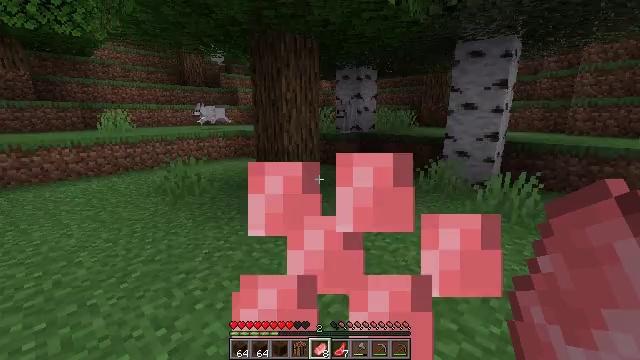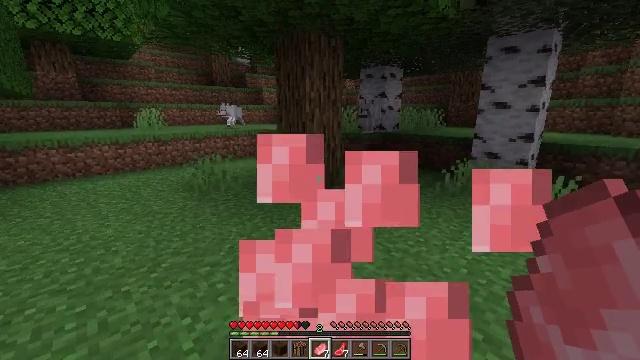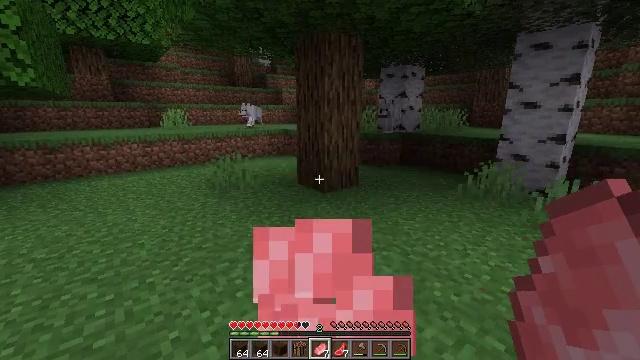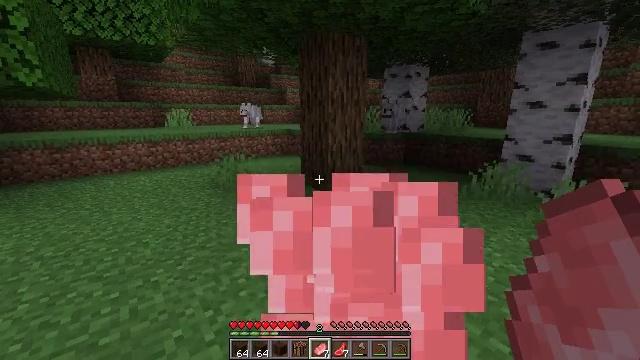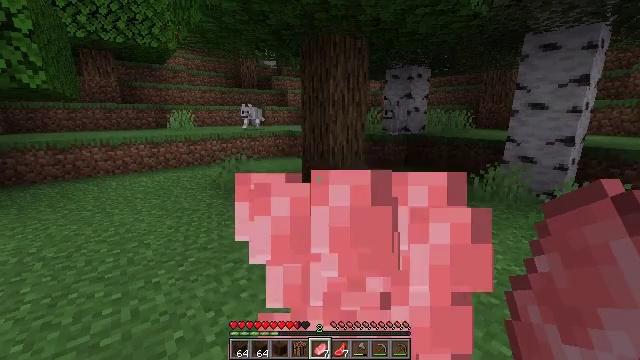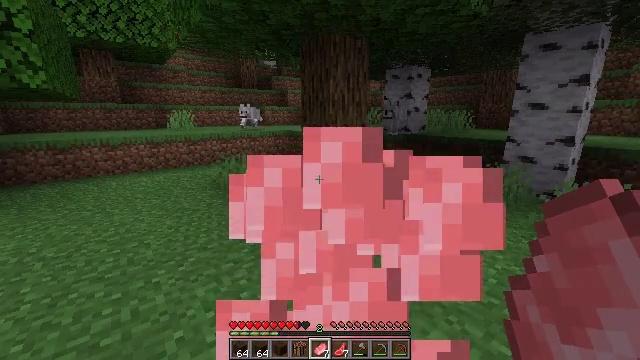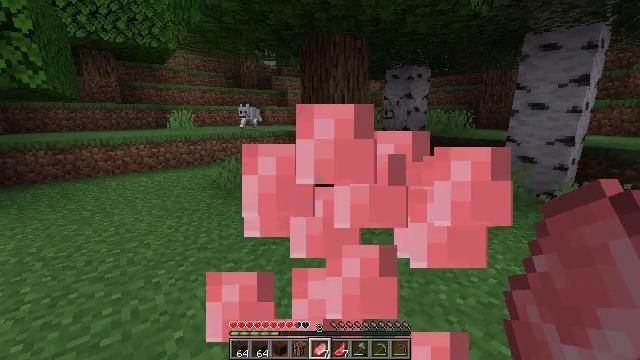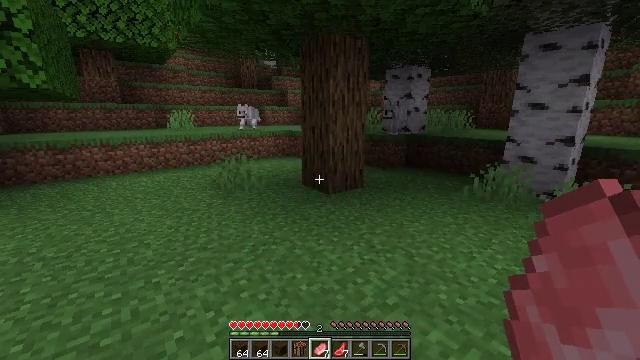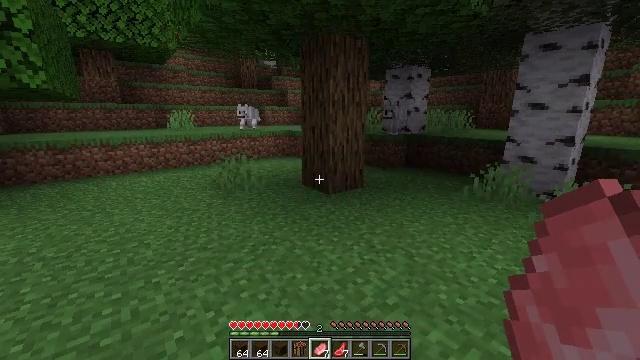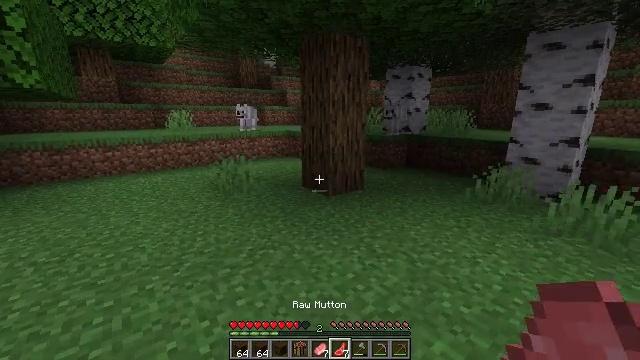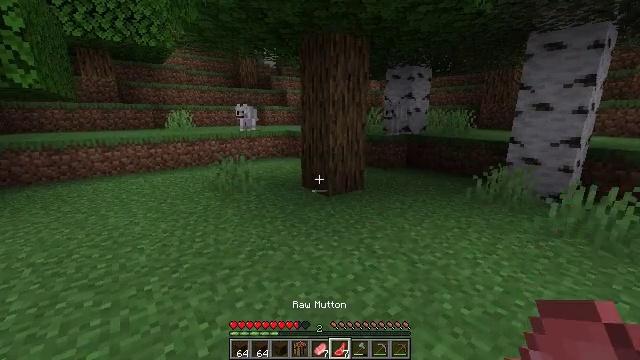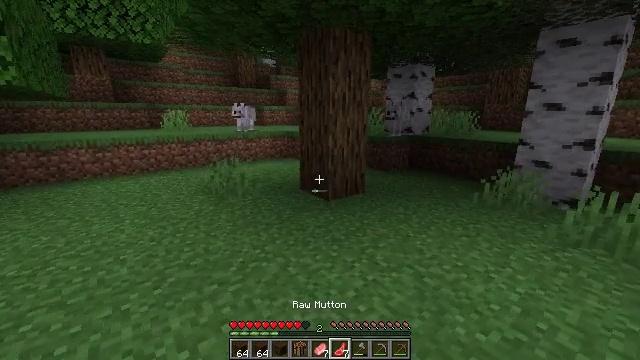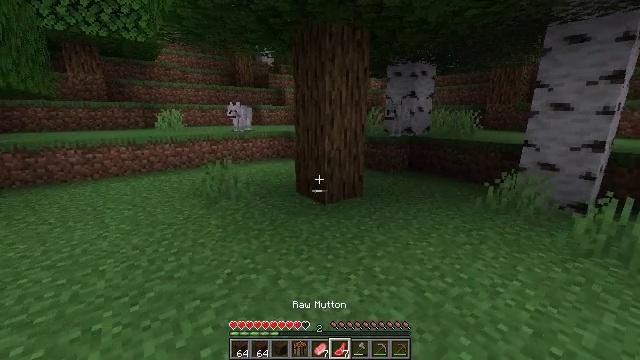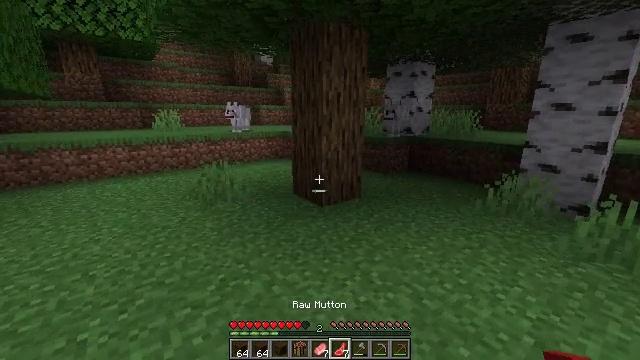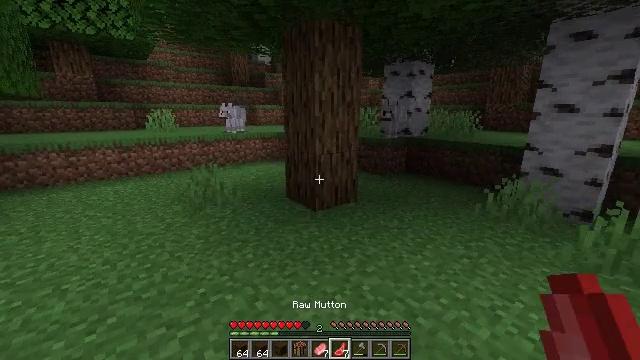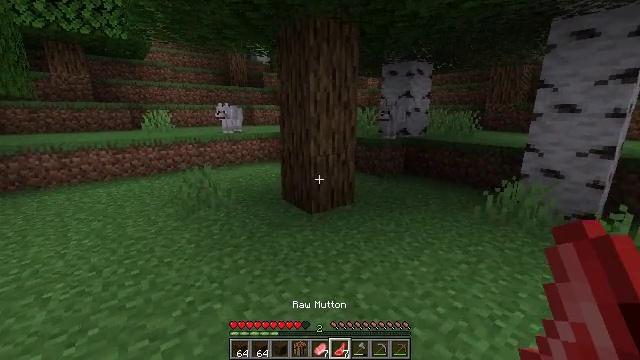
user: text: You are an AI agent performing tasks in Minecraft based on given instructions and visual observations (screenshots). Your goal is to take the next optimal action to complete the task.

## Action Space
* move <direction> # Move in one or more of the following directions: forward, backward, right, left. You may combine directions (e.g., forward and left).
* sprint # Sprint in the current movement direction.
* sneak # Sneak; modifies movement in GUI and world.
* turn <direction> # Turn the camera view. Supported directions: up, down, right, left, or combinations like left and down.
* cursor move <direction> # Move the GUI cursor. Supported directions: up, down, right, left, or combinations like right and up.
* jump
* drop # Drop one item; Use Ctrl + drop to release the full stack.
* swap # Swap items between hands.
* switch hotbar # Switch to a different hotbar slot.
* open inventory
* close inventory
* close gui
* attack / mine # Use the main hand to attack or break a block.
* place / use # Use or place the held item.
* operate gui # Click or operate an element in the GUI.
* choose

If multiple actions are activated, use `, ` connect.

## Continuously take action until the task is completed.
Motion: motion action
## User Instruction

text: Hunt wild animals.
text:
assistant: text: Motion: turn left, use / place
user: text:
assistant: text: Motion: turn left, use / place
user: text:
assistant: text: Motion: use / place
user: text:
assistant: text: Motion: use / place
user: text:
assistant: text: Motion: no_op
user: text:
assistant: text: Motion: no_op
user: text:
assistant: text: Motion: no_op
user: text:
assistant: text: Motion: no_op
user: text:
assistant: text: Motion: move forward
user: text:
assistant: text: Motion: move forward
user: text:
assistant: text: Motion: move forward
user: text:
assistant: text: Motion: move forward and move right
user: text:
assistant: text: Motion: move forward and move right
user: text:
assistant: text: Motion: move forward and move right
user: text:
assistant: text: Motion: move forward and move right
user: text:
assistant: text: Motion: move forward and move right
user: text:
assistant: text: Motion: move forward and move right
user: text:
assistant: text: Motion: move forward and move right
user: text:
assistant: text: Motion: move forward
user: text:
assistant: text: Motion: no_op
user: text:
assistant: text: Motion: no_op
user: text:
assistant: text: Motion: no_op
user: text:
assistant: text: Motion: no_op
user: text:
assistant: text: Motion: no_op
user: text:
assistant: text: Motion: no_op
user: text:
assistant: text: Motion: no_op
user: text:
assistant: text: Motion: no_op
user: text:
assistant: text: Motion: no_op
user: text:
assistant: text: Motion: no_op
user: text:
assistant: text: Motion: no_op